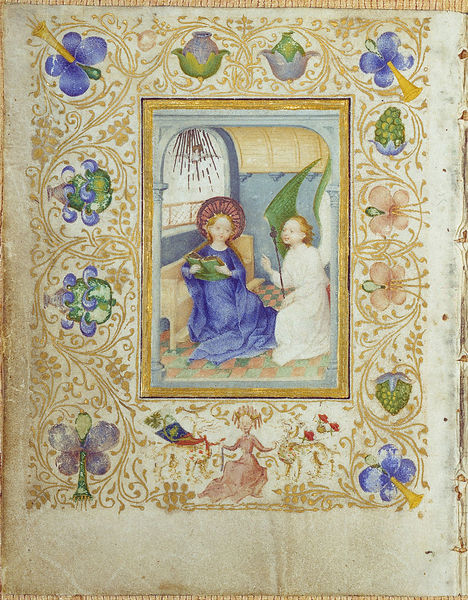
Titel: Lochner-Gebetsbuch
Künstler: Stefan Lochner
Institution: Darmstadt, Universitäts- und Landesbibliothek
Schlagwörter: blau, flügel, gelb, grün, blumen, fenster, frau, raum, säulen, blüten, rot, muster, rahmen, gitter, sonne, gold, interieur, blatt, engel, ranken, schrift, papier, stab, bank, floral, lesen, ornamente, buch, rechteck, religion, druck, seite, fliesen, illustration, gebet, cover, umschlag, pergament, heiligenschein, jesus, mittelalter, stall, heilige, beere, reben, maria, ikone, stiefmütterchen, druk, ogold, erschenung